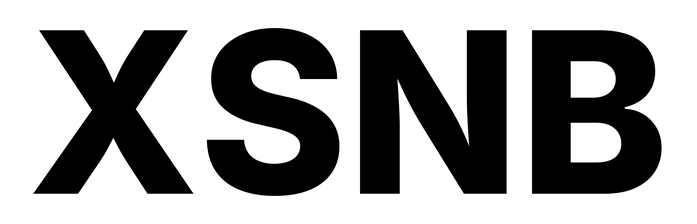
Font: Inter_ExtraBold